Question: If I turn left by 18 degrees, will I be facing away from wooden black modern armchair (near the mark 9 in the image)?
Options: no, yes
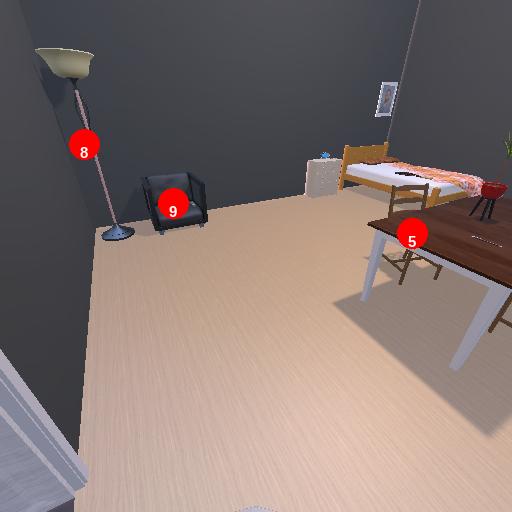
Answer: no